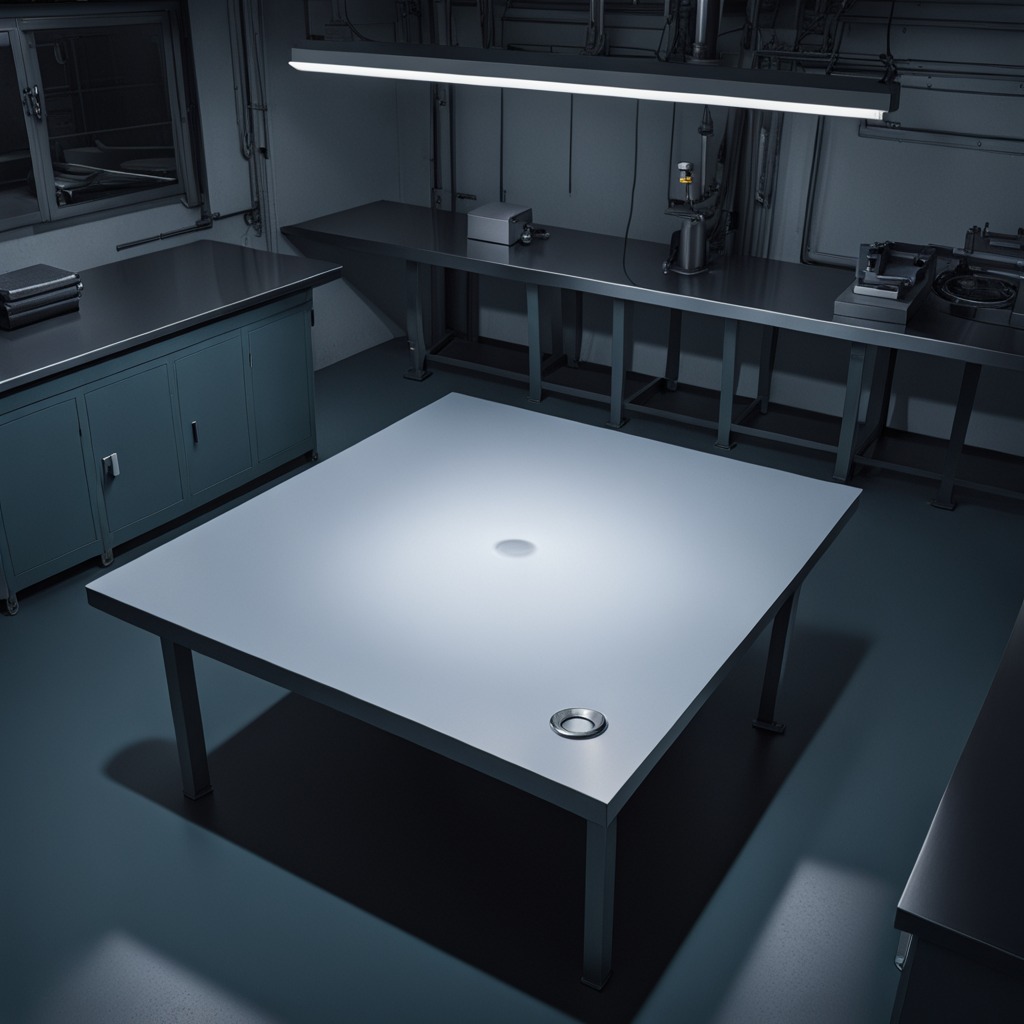
A flat metal washer is lying on the tabletop.